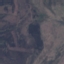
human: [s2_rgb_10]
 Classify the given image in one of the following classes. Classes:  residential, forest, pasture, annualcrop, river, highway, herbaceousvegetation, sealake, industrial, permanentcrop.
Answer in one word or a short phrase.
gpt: HerbaceousVegetation